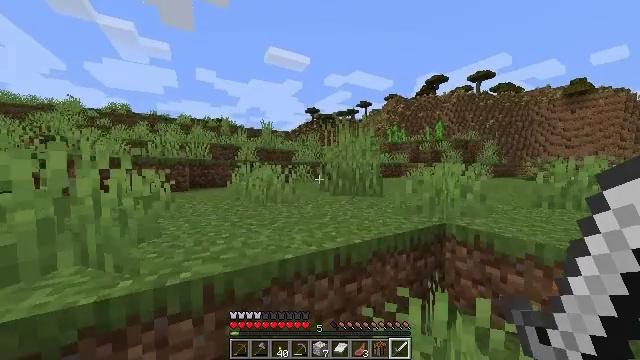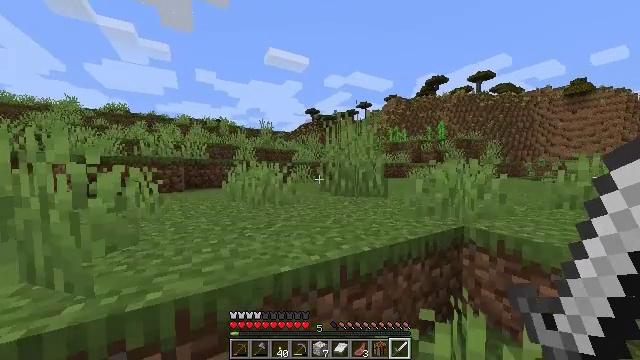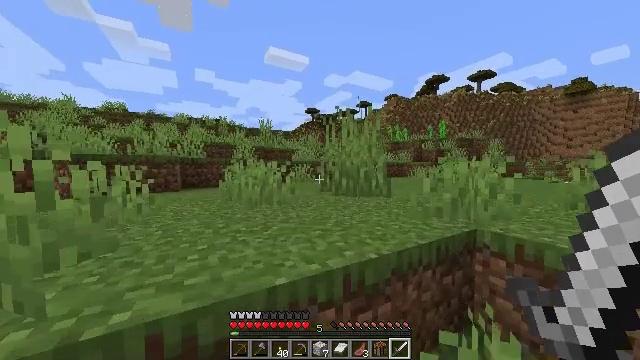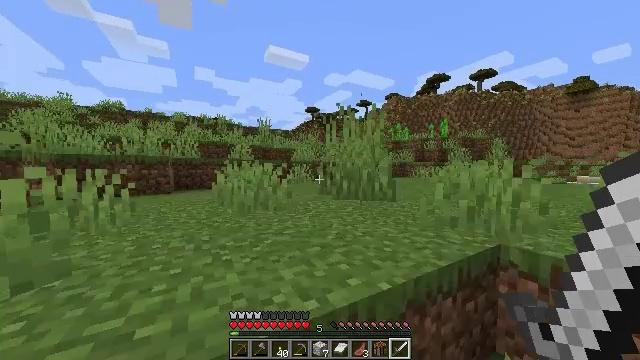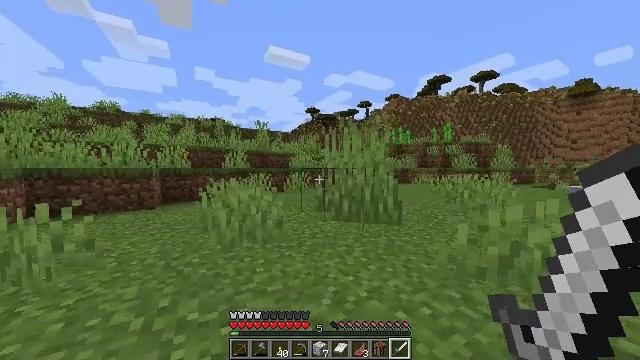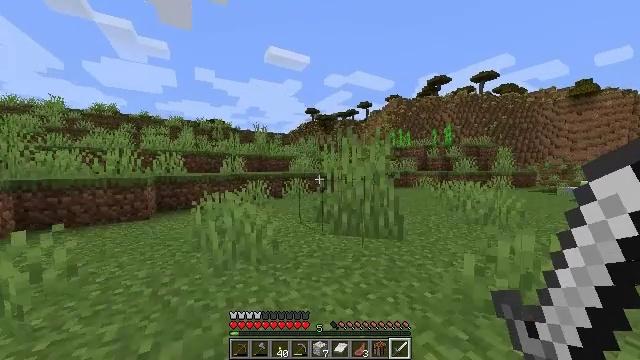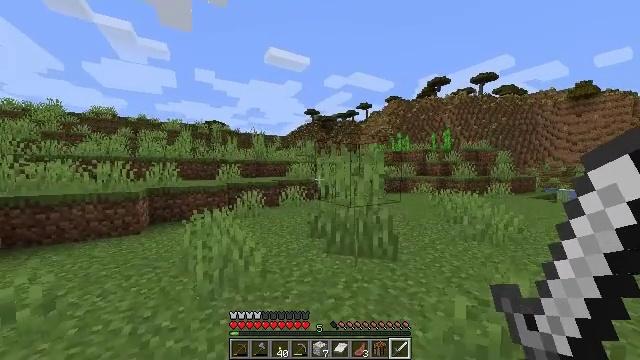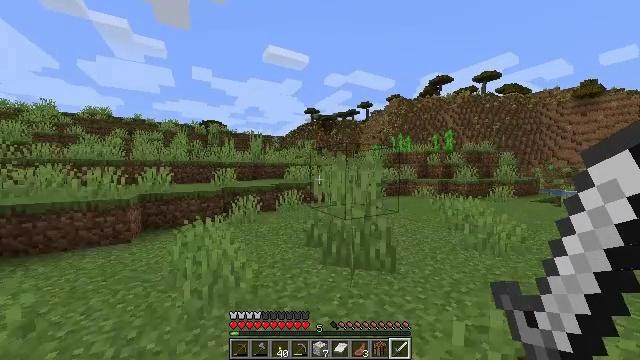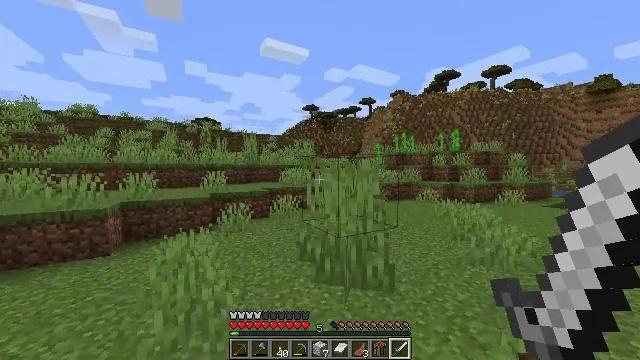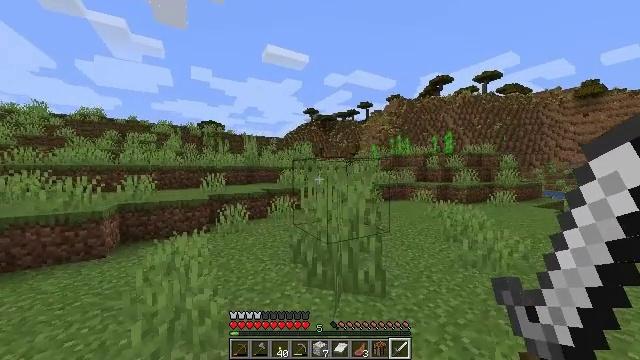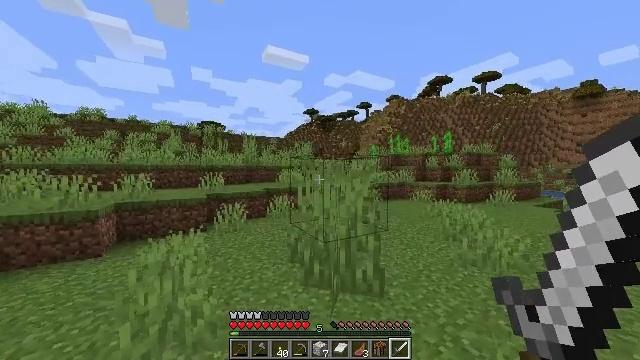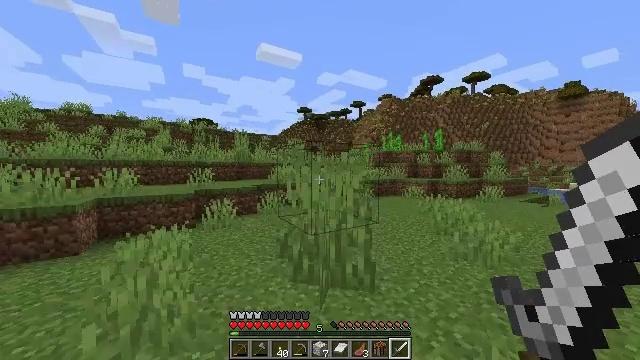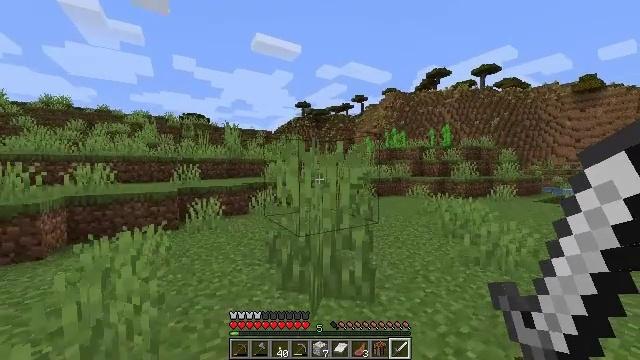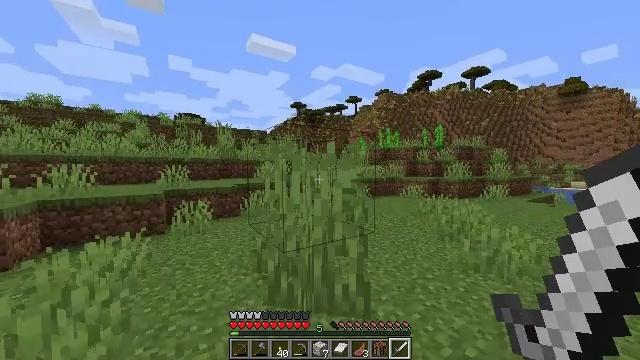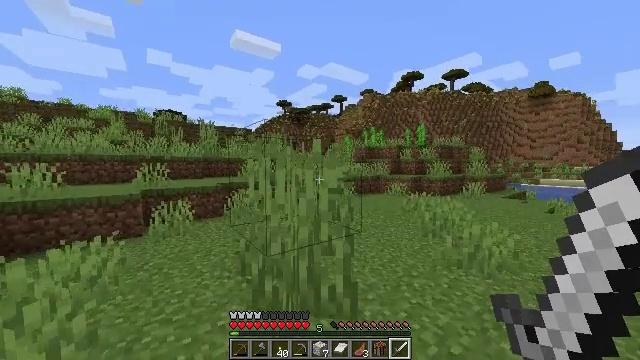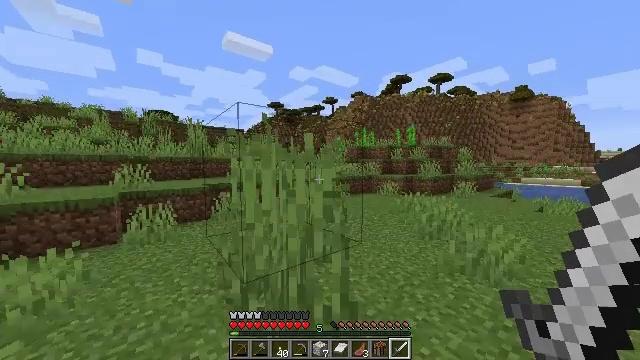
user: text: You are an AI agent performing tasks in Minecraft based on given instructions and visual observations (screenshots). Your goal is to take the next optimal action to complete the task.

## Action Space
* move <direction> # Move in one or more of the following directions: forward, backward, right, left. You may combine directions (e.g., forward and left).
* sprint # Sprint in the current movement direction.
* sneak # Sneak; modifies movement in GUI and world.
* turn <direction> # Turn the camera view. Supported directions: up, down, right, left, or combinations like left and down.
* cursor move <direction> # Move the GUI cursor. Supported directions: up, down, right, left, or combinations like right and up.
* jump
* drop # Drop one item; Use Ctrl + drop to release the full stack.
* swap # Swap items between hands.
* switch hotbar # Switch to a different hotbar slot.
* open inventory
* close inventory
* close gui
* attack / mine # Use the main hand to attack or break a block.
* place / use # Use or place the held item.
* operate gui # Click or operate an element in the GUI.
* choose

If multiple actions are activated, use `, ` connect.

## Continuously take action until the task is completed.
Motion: motion action
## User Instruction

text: Retrieve sunflower in your inventory.
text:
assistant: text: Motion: move forward, sprint
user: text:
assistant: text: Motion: move forward, sprint
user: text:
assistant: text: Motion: move forward, sprint
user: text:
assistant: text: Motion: move forward, sprint, jump
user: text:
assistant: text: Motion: move forward, sprint, jump
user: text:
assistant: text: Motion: move forward, sprint, jump
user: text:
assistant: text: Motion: move forward, sprint, jump
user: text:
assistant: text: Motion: move forward, sprint, jump
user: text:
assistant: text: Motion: move forward, sprint
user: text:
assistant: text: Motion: move forward, sprint
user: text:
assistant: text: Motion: move forward, sprint, turn right
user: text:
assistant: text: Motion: move forward, sprint
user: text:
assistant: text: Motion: move forward, sprint, turn right
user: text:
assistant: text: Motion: move forward, sprint, turn right
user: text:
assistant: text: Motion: move forward, sprint, turn right
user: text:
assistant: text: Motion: move forward, sprint, turn right
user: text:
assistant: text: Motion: move forward, sprint, turn right
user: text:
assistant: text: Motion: move forward, sprint, turn right and up
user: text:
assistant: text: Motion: move forward, sprint
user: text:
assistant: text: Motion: move forward, sprint
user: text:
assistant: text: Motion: move forward, sprint
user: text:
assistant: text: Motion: move forward, sprint
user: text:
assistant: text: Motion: move forward, sprint
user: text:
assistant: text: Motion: move forward, sprint
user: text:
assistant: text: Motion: move forward, sprint
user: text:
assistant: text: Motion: move forward, sprint
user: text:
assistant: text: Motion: move forward, sprint, turn down
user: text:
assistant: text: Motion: move forward, sprint, turn down
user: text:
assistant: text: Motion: move forward, sprint, turn right
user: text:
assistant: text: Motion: move forward, sprint